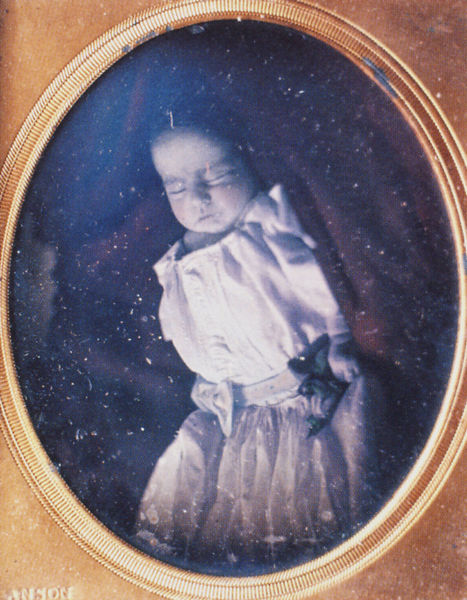
Titel: Totes Kind
Künstler: Rufus Anson
Institution: New York, The Burns Archive
Schlagwörter: blau, hand, kopf, weiß, gelb, braun, finger, kleid, mund, nase, schwarz, rot, rock, arm, augen, rahmen, bild, gewand, gold, kind, oval, rund, schlafend, baby, foto, photo, fotogafie